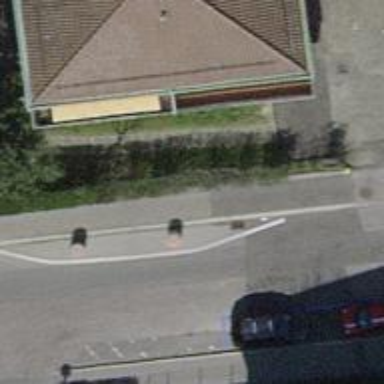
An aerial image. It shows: Bollard barrier.